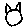
Label: cat